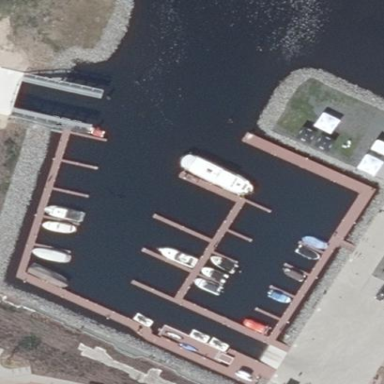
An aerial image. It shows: Harbor by the water.